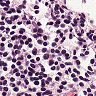
Metastatic tissue present: no